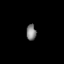
Tissue: lung
Cell type: Endothelial cells
Senescence score: 0.6471
Nuclear area (px): 149
Mean DAPI intensity: 132.45